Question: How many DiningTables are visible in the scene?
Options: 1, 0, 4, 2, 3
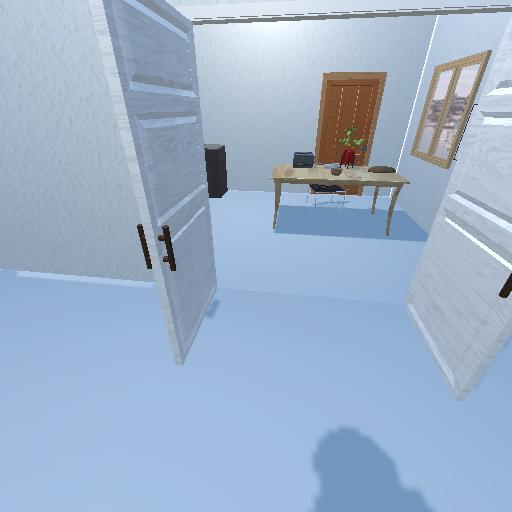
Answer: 1